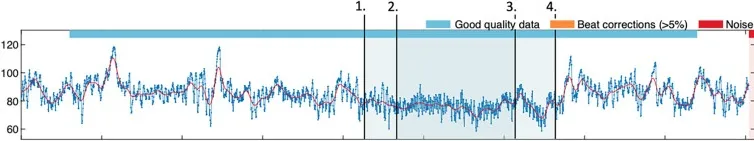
The HRV tracking during a guided relaxation training session.
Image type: electrography (ekg)